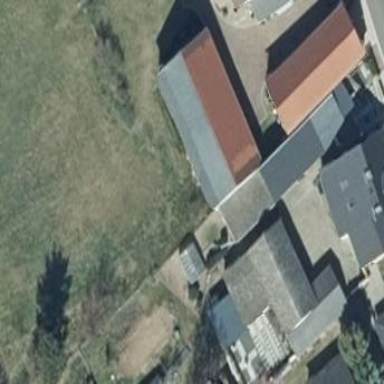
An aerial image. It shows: Building with gabled roof oriented along its structure. The roof is of dark grey color.